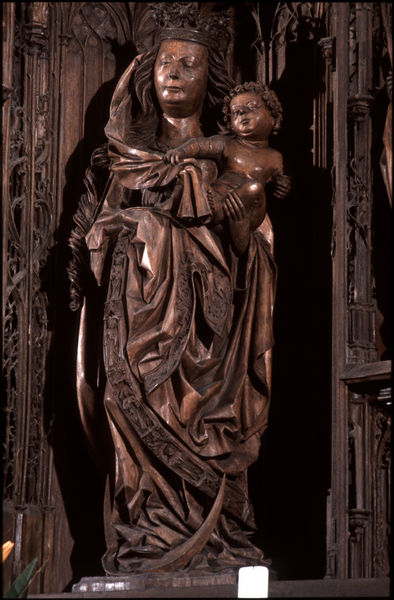
Titel: Lorch, Hochaltar in St. Martin
Künstler: Hans Bilder
Standort: Lorch, Pfarrkirche St. Martin (EU - D - RP)
Schlagwörter: nackt, umhang, braun, frau, haar, holz, säulen, arm, falten, gesicht, kirche, gewand, mantel, kind, mutter, gotik, krone, locken, engel, skulptur, statue, baby, bronze, foto, eisen, nische, mondsichel, kupfer, altar, schnitzerei, gotisch, jesus, apokalypse, königin, maria, madonna, holzfigur, geschnitzt